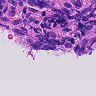
Metastatic tissue present: no